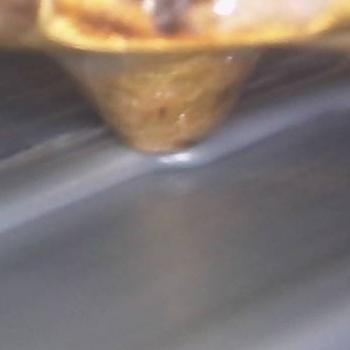
Flow rate: 238%